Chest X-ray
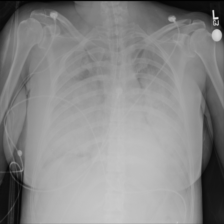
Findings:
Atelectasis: negative
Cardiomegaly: negative
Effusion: negative
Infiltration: negative
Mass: negative
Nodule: negative
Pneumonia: negative
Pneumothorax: negative
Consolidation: negative
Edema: negative
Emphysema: negative
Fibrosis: negative
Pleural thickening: negative
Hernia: negative